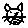
Label: cat